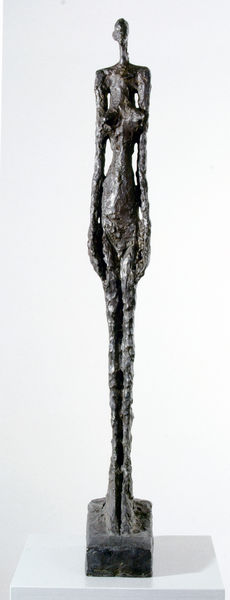
Titel: Femme de Venise V, Frau aus Venedig V
Künstler: Alberto Giacometti
Standort: Schweiz
Institution: Privatsammlung
Schlagwörter: akt, kopf, körper, nackt, weiß, frau, dame, arme, lang, sockel, hände, schlank, figur, stehend, frontal, skulptur, beine, brüste, abstrakt, modern, schmal, metall, bauch, bronze, plastik, femme, stehende, dünn, hoch, foto, statuette, hüfte, guss, überlängt, standbild, proportion, vertikal, schlang, giacometti, existenzialismus, sartre